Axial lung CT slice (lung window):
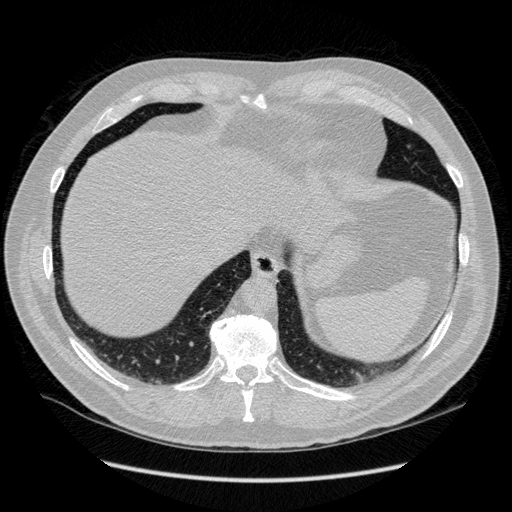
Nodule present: no